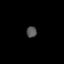
Tissue: lung
Cell type: Epithelial cells
Senescence score: 0.08945
Nuclear area (px): 112
Mean DAPI intensity: 83.857